Interaction volume radius: 5 \u00c5
Interaction volume height: 15 \u00c5
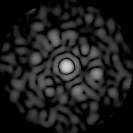
Disorder parameter: 0.8504